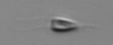
Label: Calciopappus